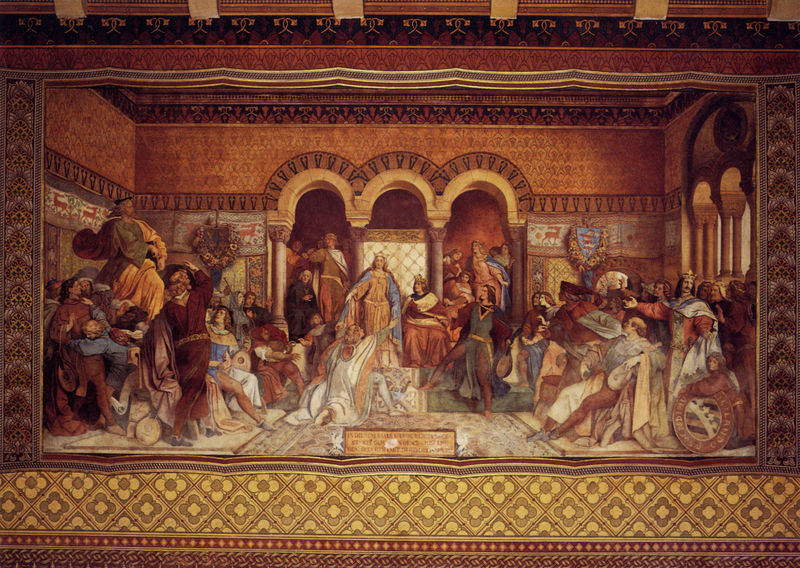
Titel: Fresko des Sängerkrieges
Künstler: Moritz von Schwind
Standort: Eisenach
Institution: Wartburg
Schlagwörter: blau, mann, weiß, frauen, gelb, grün, menschen, blumen, braun, bunt, fenster, frau, männer, orange, raum, schmuck, schwarz, szene, säule, säulen, zimmer, ausblick, blüten, gürtel, rot, schloss, tuch, fest, gesellschaft, masse, menge, muster, ornament, teppich, versammlung, gericht, wand, arme, barock, geschichte, historie, rahmen, sockel, gelehrte, gesten, innenraum, gewand, gold, interieur, reich, decke, gewänder, innen, musiker, krone, renaissance, kinder, beine, orang, bogen, hof, rand, saal, romantik, treppe, historienbild, könig, thron, tafel, bordüre, gobelin, wandteppich, inschrift, dekor, ornamente, verzierung, wandmalerei, nazarener, halle, bögen, schild, arkade, kolonnade, burg, orient, palast, torbogen, zentralperspektive, viele, knien, herrscher, gebet, ritter, arkaden, wappen, rauten, wandbilder, doppelsäulen, sänger, hirsche, jesus, flehen, kniend, mittelalter, rundbögen, fresken, knieen, krönung, romanik, audienz, historiengemälde, historismus, diskussion, nibelungen, höfisch, tempel, königin, heilige, fresko, laute, bemalung, ornamentik, maria, anbetung, wandbehang, islam, bitten, muter, fenste, romanisch, aula, fensterbögen, kolonade, thüringen, wartburg, rat, schil, carolsfeld, schnorr, kniet, behang, byzantinisch, menchen, geschichtsmalerei, drei bögen, dreipassbogen, histoire, must, nibelungenlied, flehende, königspaar, ornemant, rennesaibce, sännerkrieg